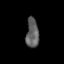
Tissue: lung
Cell type: Endothelial cells
Senescence score: 0.2353
Nuclear area (px): 366
Mean DAPI intensity: 95.227